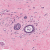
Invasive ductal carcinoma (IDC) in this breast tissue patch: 0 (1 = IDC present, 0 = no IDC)